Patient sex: F
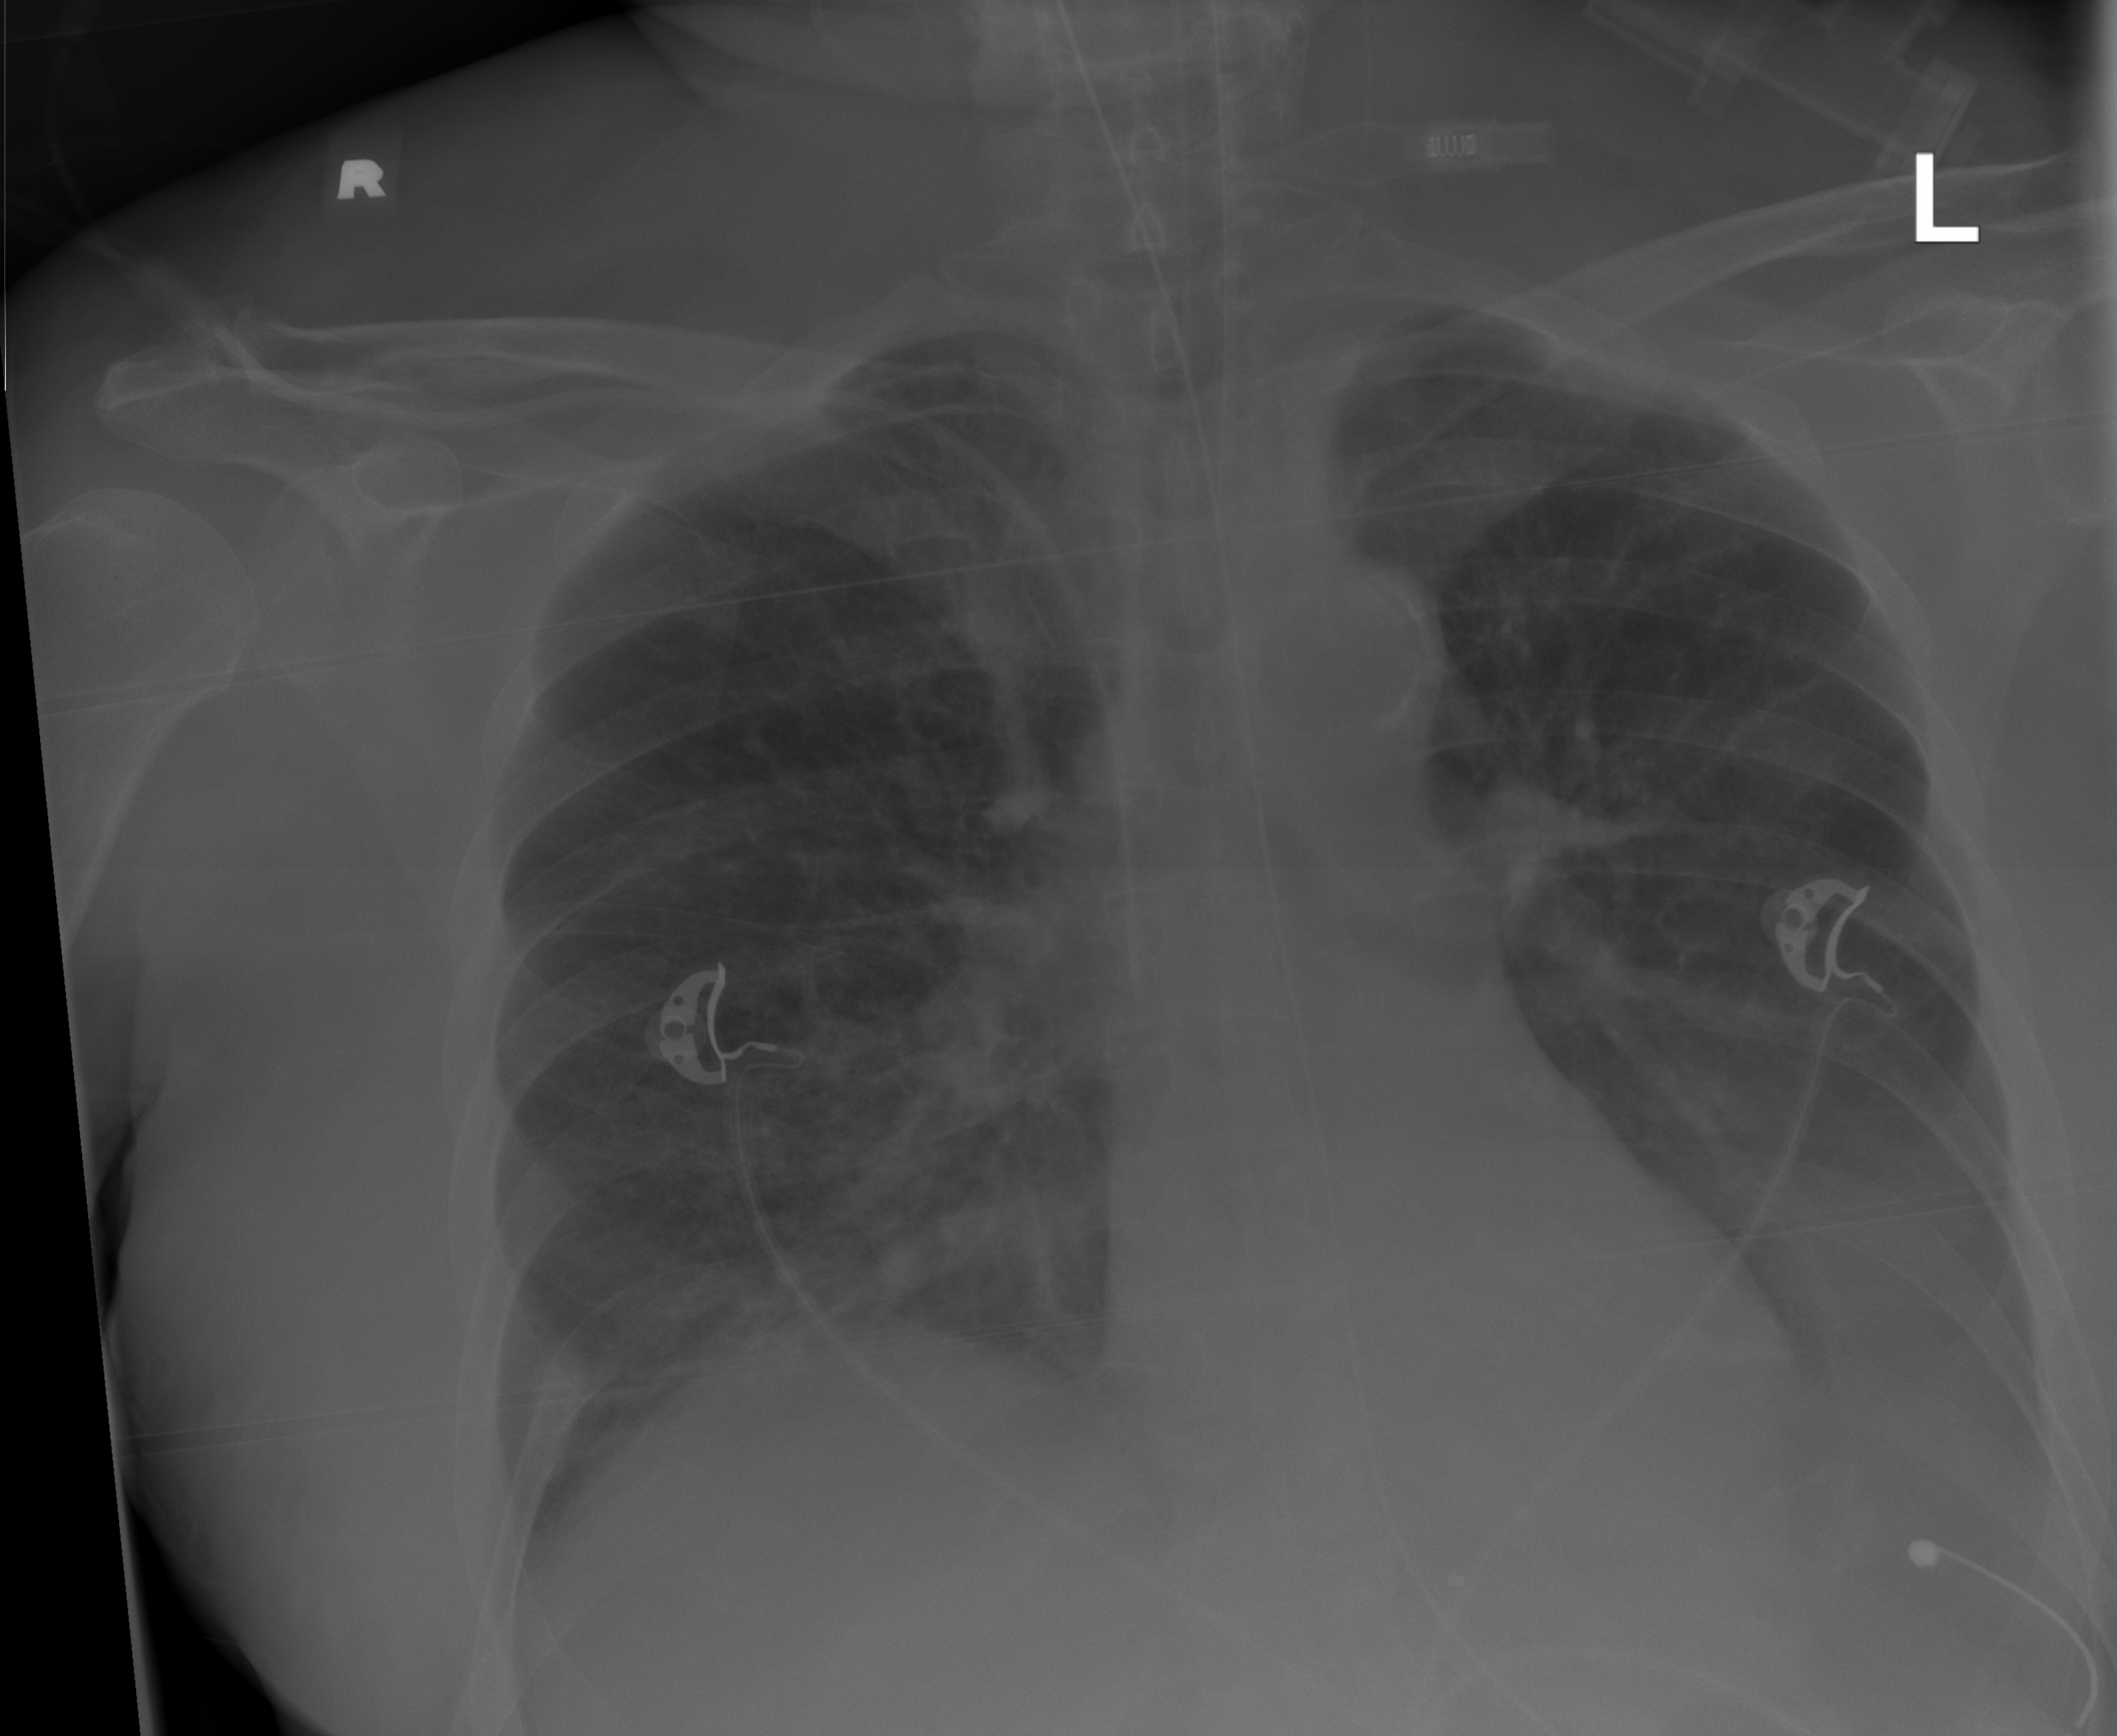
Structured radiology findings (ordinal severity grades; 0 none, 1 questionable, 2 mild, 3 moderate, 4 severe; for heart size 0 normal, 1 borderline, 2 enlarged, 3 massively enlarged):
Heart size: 0
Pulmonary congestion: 2
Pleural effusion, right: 2
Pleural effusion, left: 3
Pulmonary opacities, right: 0
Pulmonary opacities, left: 0
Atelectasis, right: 2
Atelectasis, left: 3